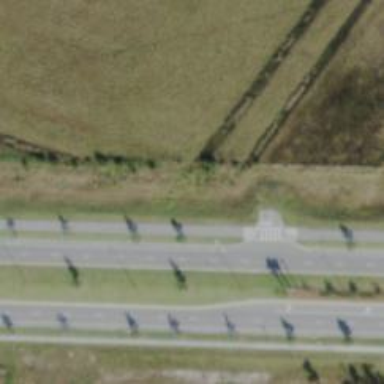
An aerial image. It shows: Marked crossing on cycleway road.